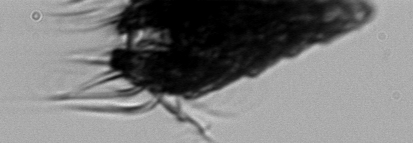
Label: Laboea_strobila